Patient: sex M, age 45
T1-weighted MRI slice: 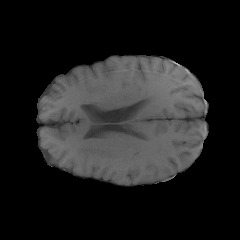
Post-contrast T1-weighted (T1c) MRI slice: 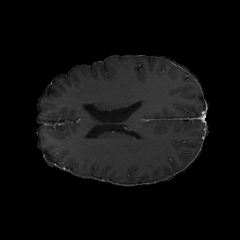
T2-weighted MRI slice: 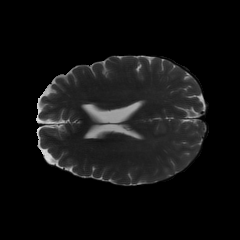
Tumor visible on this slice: no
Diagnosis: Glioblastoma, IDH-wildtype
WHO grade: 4